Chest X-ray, PA view. Patient: 56 years old, sex M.
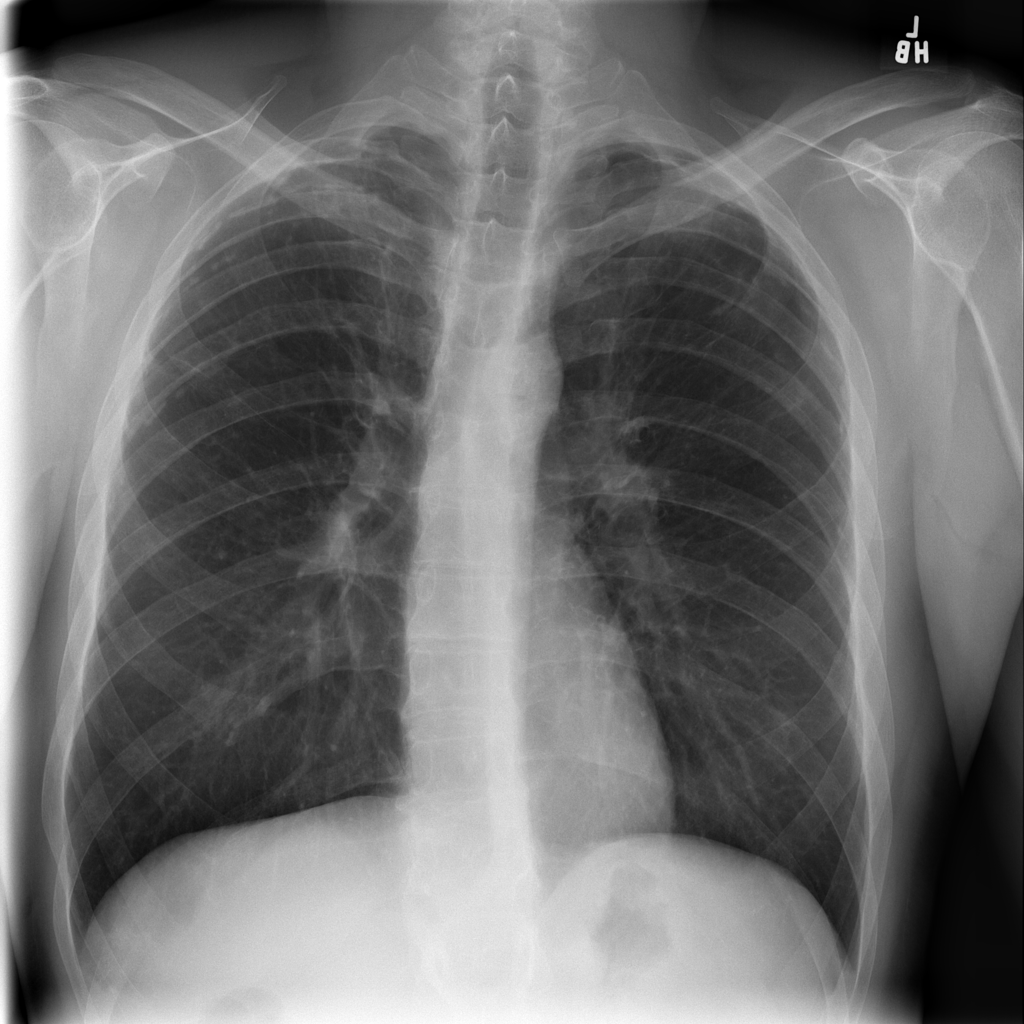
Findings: Emphysema